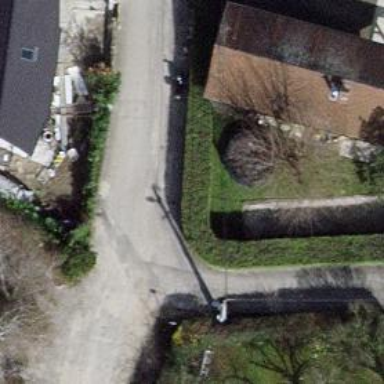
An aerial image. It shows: Hedge acting as barrier.